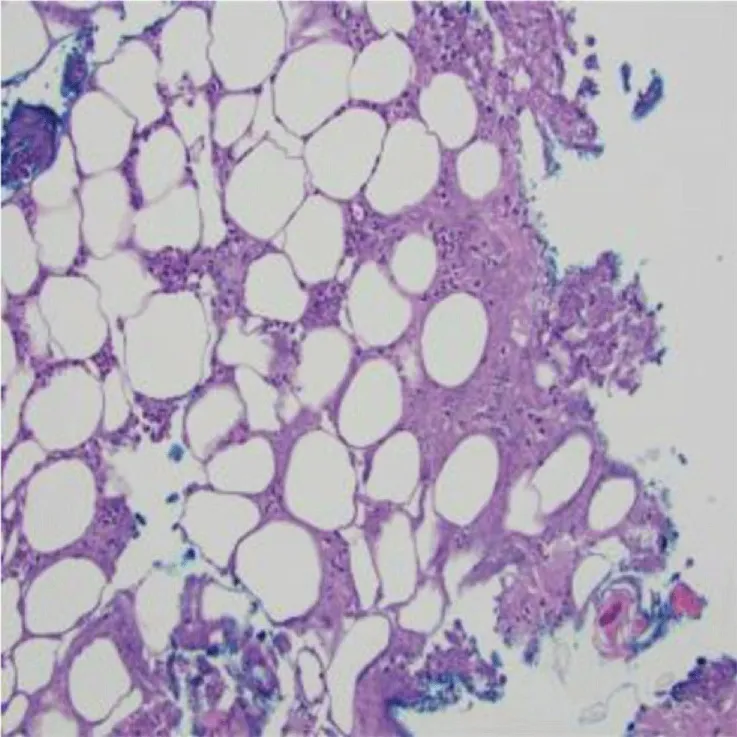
Skin punch biopsy demonstrates acute suppurative panniculitis with suppurative necrosis (20x, Hematoxylin and Eosin).
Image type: pathology (h&e)